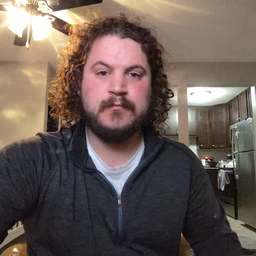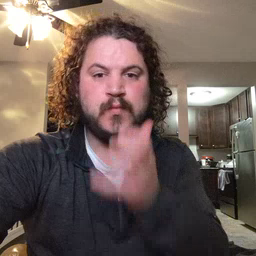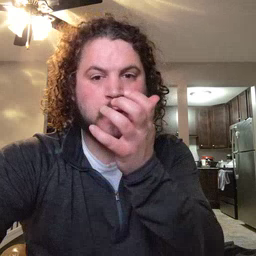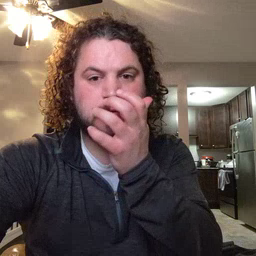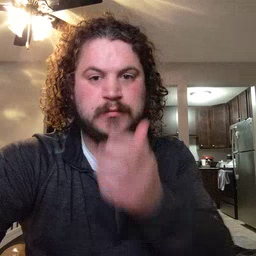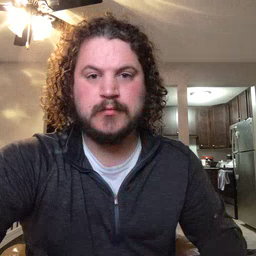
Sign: grass